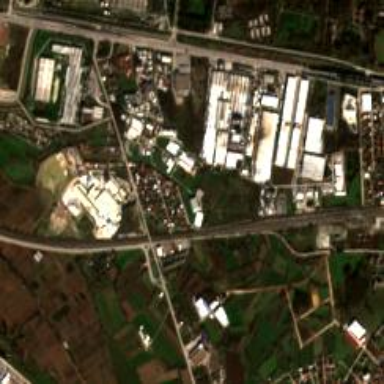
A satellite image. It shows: Industrial area focused on the food industry.